Question: I'm new to C# and Windows Forms and want to create a simple UI like this.

I have the following arrays:
'''
string [] projects;
string [] subjects;
string [] experiments;
string [] scans;
string [] files;
'''
Edit: Each child element has info indicating to which parent it belongs (which may make this more suitable for an arrangement of 'Subject [] subjects, Experiment [] experiments', etc.)
And the Windows Forms component must work this way
'''
projects (<- when clicked should show the string array of projects)
|
|--- subjects (<- when clicked should show the string array of subjects)
|
|---experiments (<- when clicked should show the string array of experiments)
|
|--- scans (<- when clicked should show the string array of scans)
|
|----files (<- when clicked should show the string array of files)
'''
I think the <URL>, I thought I'd better check in SO first.
Is TreeView the appropriate way to implement this UI?
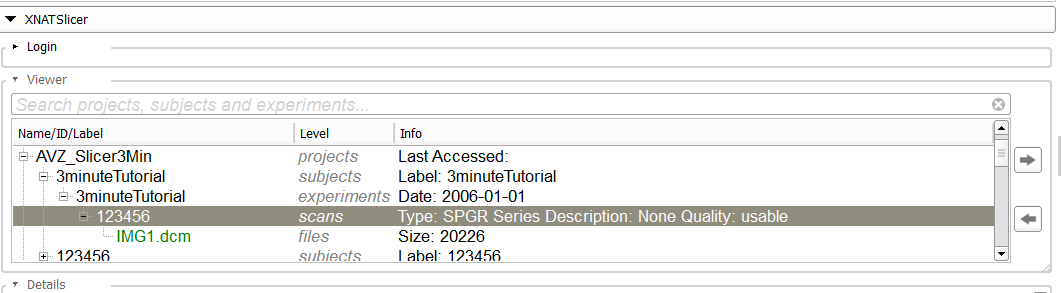
Answer: Yes. The Treeview is the best component for your need.
You can also use this component with a XML file.
For more information, check these links:
<URL>
<URL>